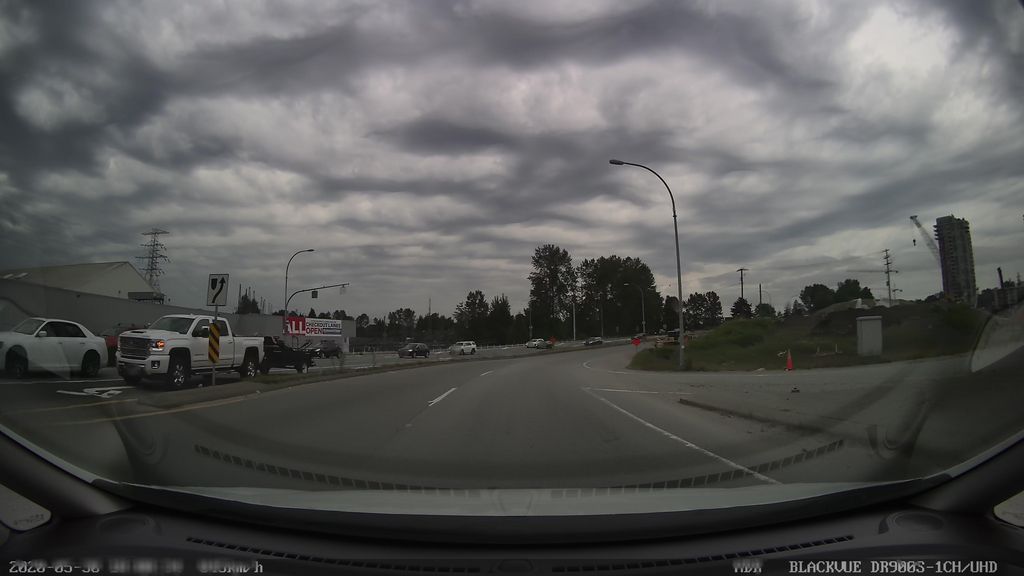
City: vancouver